Field crop: maize
Growth stage: 2
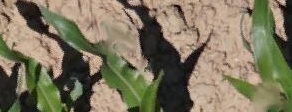
Species: maize